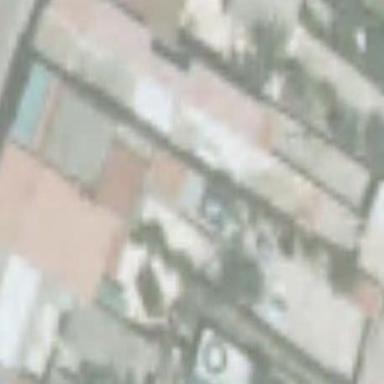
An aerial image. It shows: Residential building.